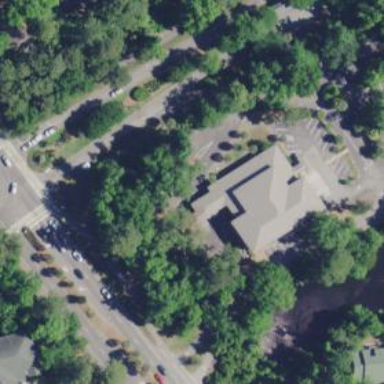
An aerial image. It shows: Building.